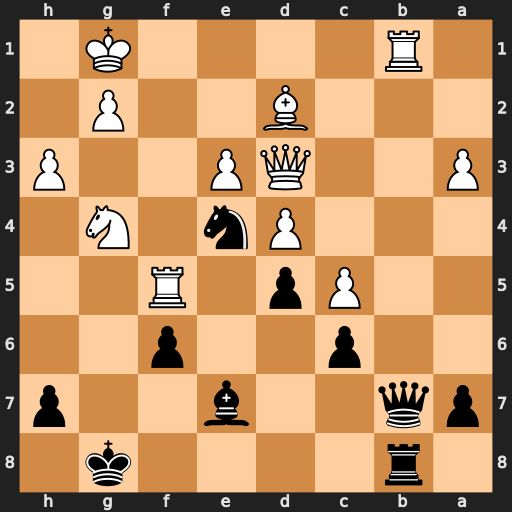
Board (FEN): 1r4k1/pq2b2p/2p2p2/2Pp1R2/3Pn1N1/P2QP2P/3B2P1/1R4K1
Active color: b
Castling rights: -
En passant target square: -
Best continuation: Qxb1+ Qxb1 Rxb1+